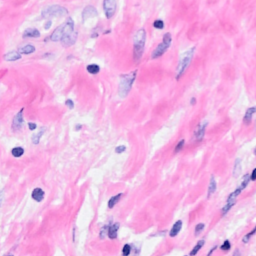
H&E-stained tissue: Breast